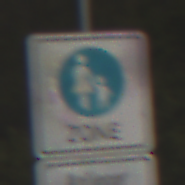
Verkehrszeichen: BeginnFussgaengerzone
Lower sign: PersonengruppenFrei2
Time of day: MorningAfternoon
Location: Outdoor (RoadRail)
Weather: PartlyCloudy
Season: NotSpecified
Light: Natural